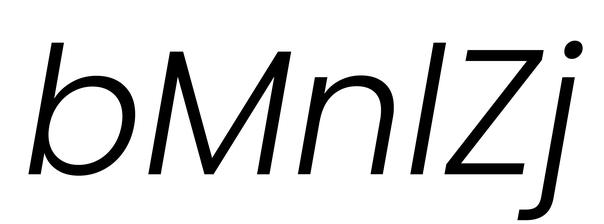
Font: Poppins-LightItalic